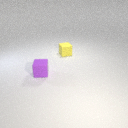
small purple rubber cube to the left of small yellow rubber cube